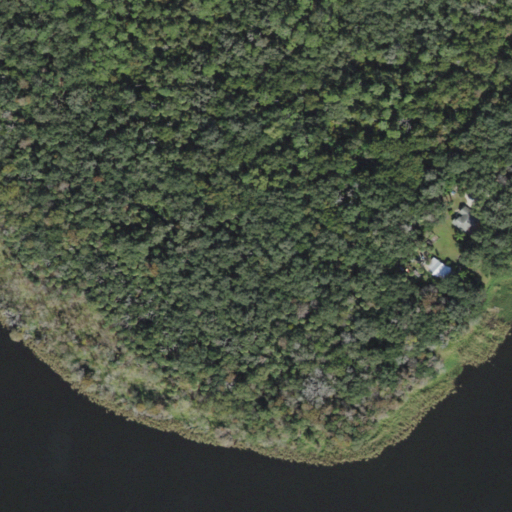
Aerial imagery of cliff(s) in Florida named Caldwell Point containing woody wetlands, open water, open development, and herbaceous wetlands